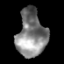
Tissue: prostate
Cell type: T cells
Senescence score: 0.2924
Nuclear area (px): 1306
Mean DAPI intensity: 131.201